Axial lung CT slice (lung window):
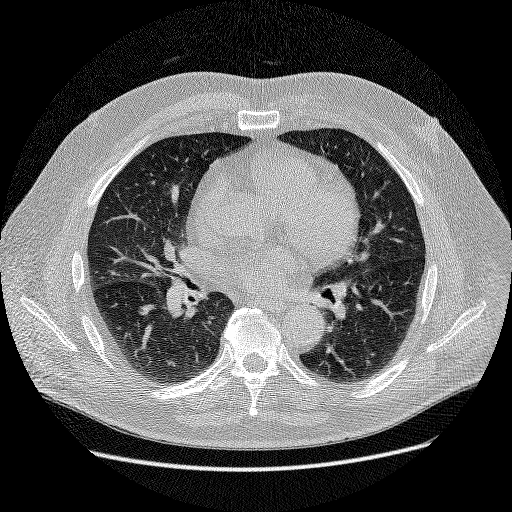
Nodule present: no